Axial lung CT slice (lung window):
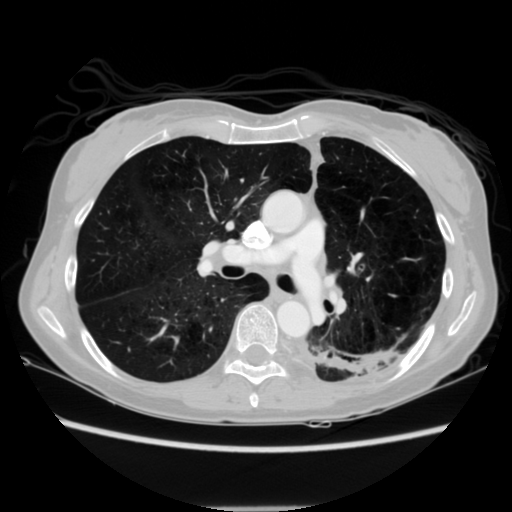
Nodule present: no